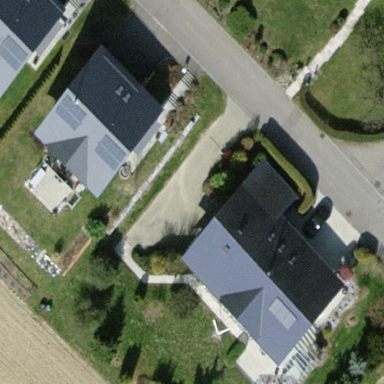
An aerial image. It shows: Detached building with gabled roof.